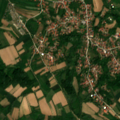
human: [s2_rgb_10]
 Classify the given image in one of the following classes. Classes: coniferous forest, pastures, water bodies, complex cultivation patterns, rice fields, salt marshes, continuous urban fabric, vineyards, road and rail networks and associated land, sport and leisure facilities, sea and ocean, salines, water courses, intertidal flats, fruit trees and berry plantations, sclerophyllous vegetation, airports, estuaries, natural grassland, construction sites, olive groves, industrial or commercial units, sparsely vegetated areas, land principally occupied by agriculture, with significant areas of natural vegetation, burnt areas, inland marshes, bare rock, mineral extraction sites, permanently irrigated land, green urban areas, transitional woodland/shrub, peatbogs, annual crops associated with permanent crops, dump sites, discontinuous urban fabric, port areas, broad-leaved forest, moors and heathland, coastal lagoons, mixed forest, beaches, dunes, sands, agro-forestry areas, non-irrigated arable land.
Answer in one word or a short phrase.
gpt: discontinuous urban fabric, complex cultivation patterns, land principally occupied by agriculture, with significant areas of natural vegetation